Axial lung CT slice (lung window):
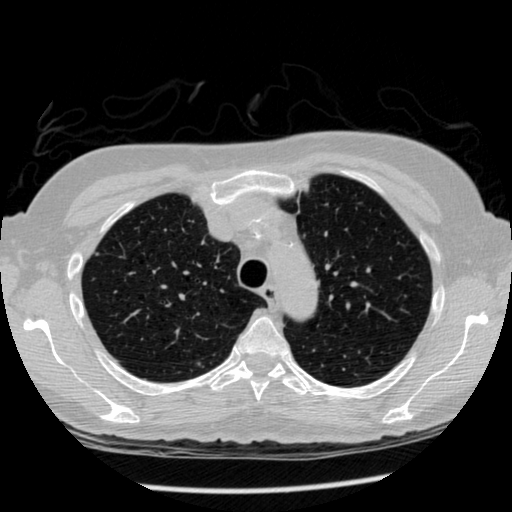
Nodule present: no